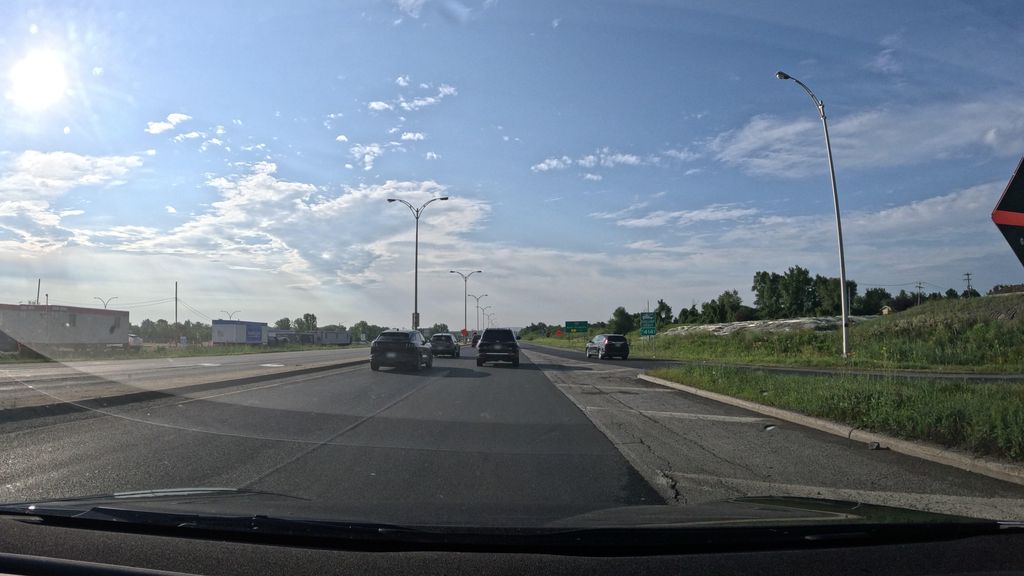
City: montreal